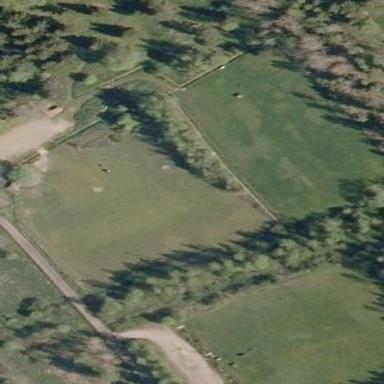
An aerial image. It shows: Dog park for leisure land.